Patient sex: M
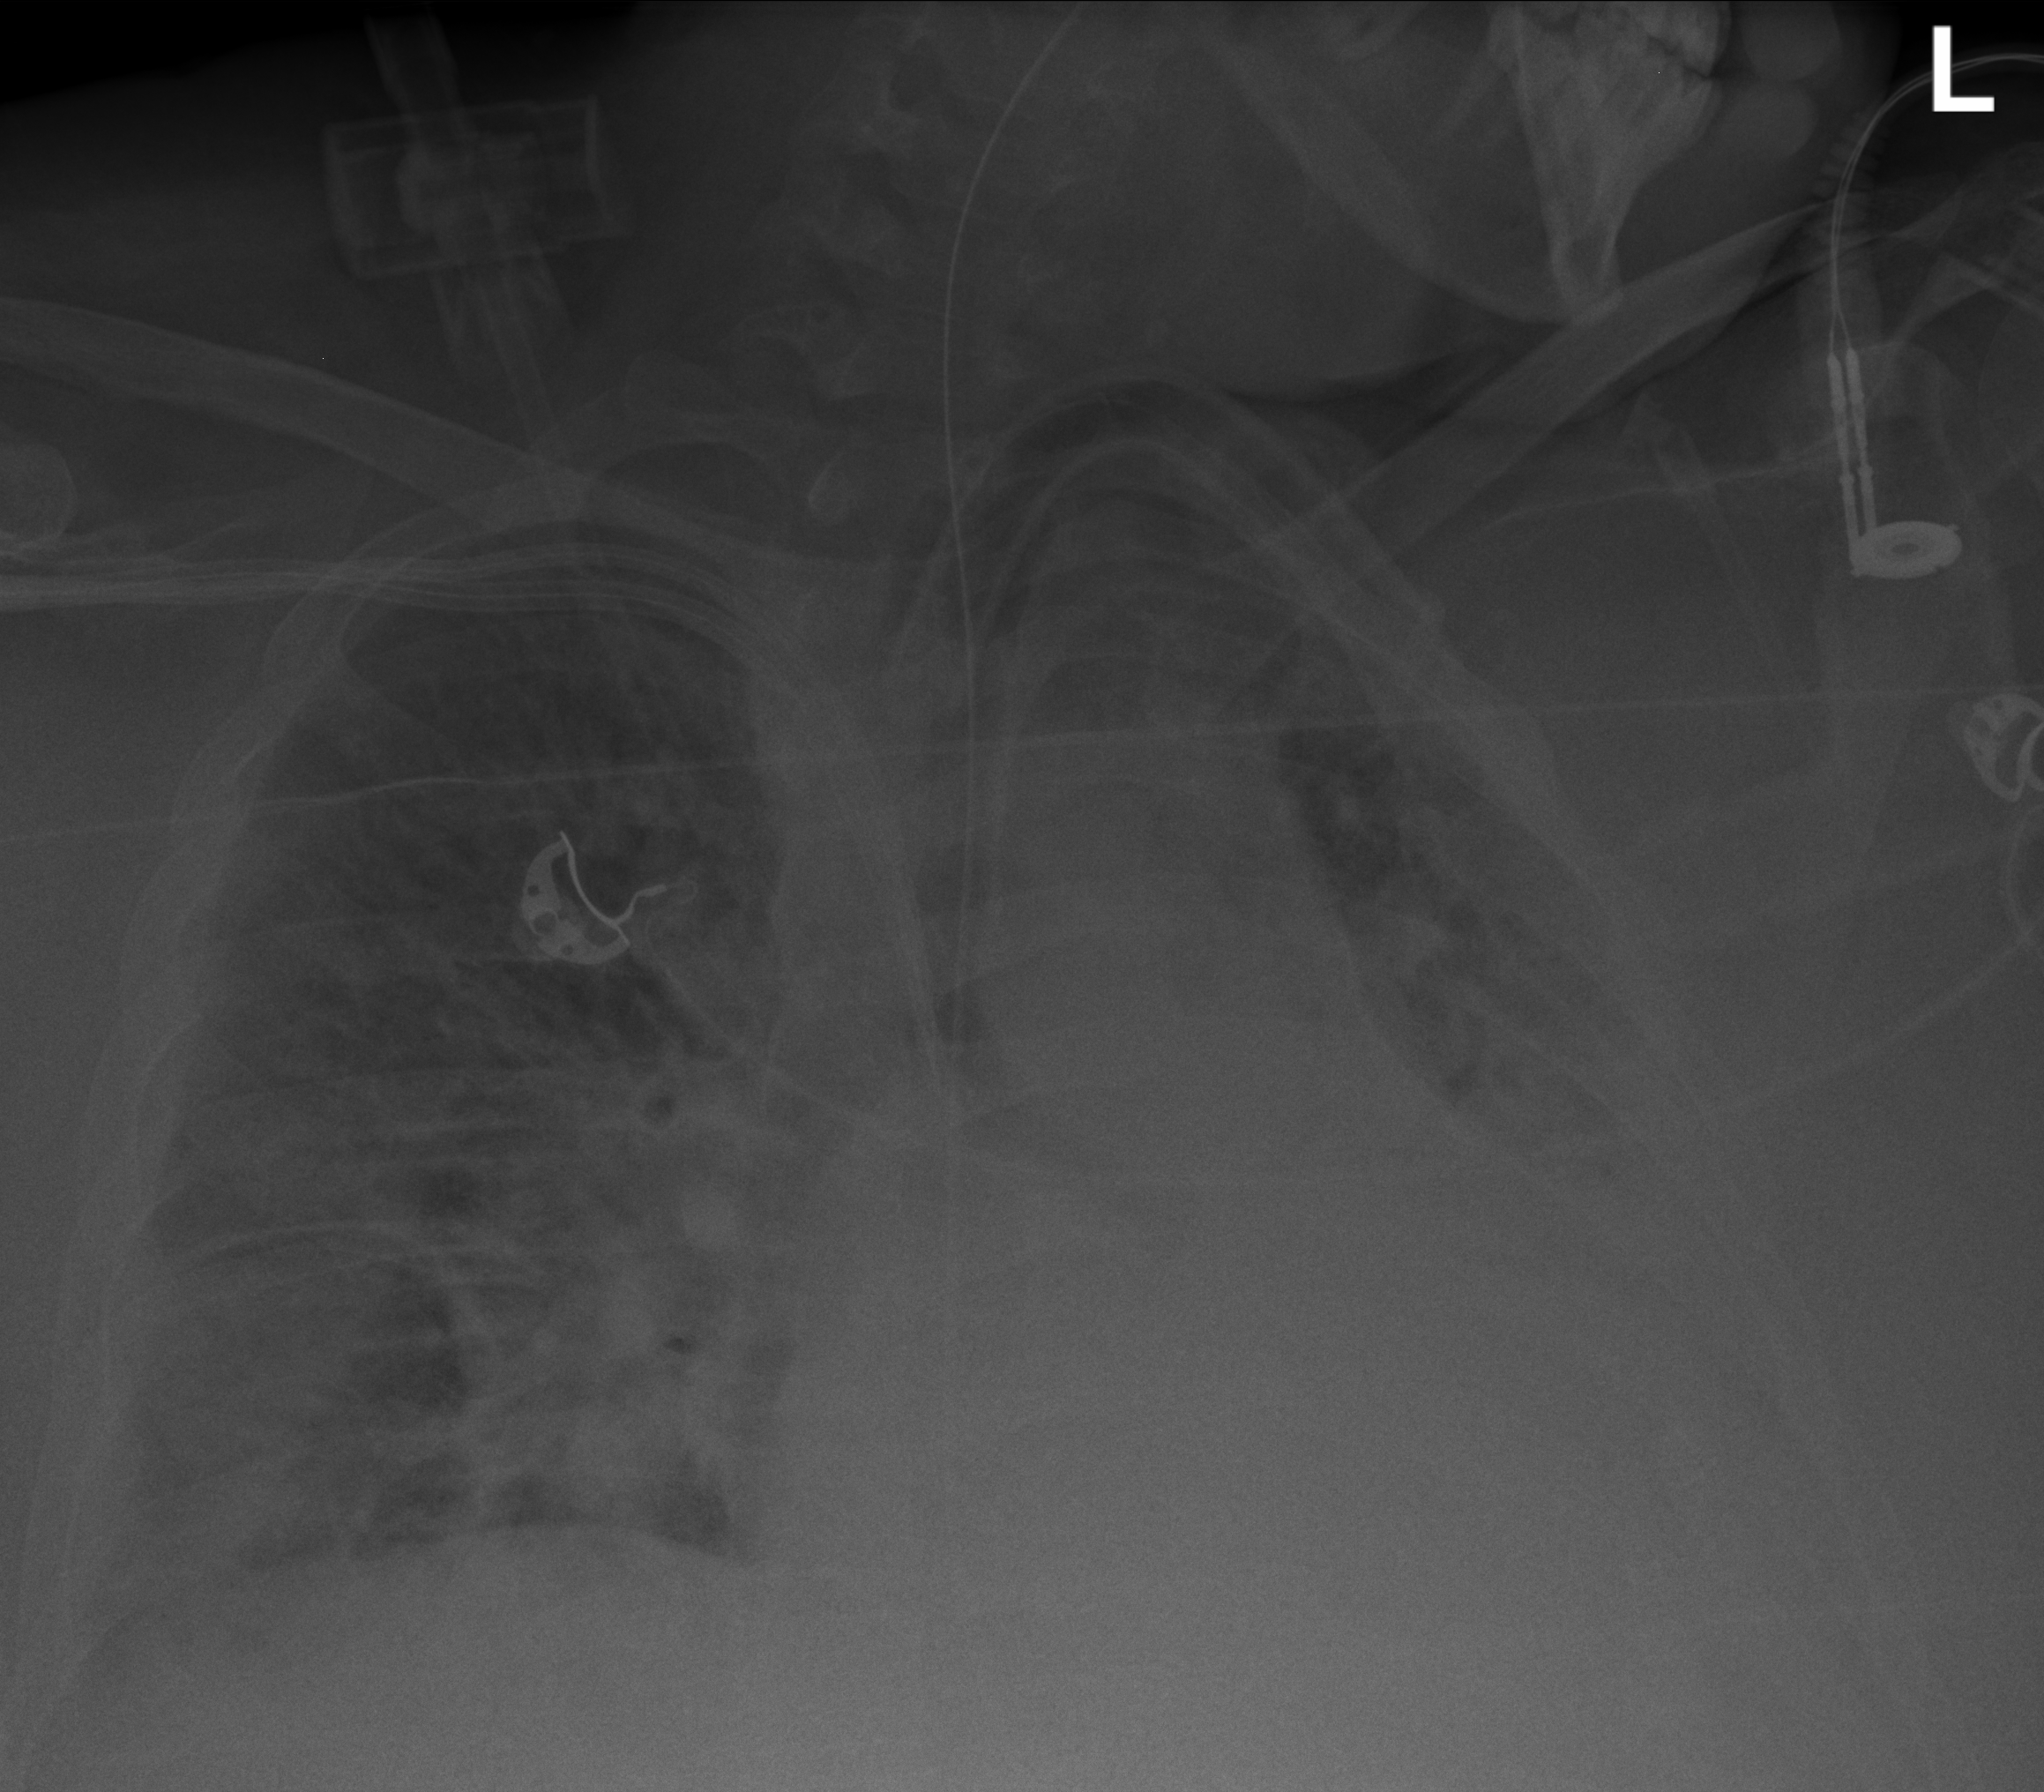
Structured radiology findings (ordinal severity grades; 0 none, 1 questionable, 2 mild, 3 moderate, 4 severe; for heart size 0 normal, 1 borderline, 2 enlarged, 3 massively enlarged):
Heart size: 2
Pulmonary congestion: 2
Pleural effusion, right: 1
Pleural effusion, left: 2
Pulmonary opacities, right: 2
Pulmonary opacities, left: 2
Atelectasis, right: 2
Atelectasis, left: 2